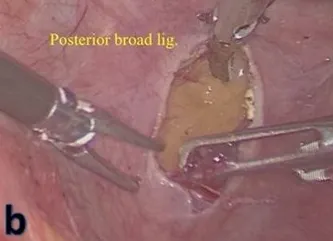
Opening posterior broad ligament trough retroperitoneal space (b).
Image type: endoscopy (airway_endoscopy)